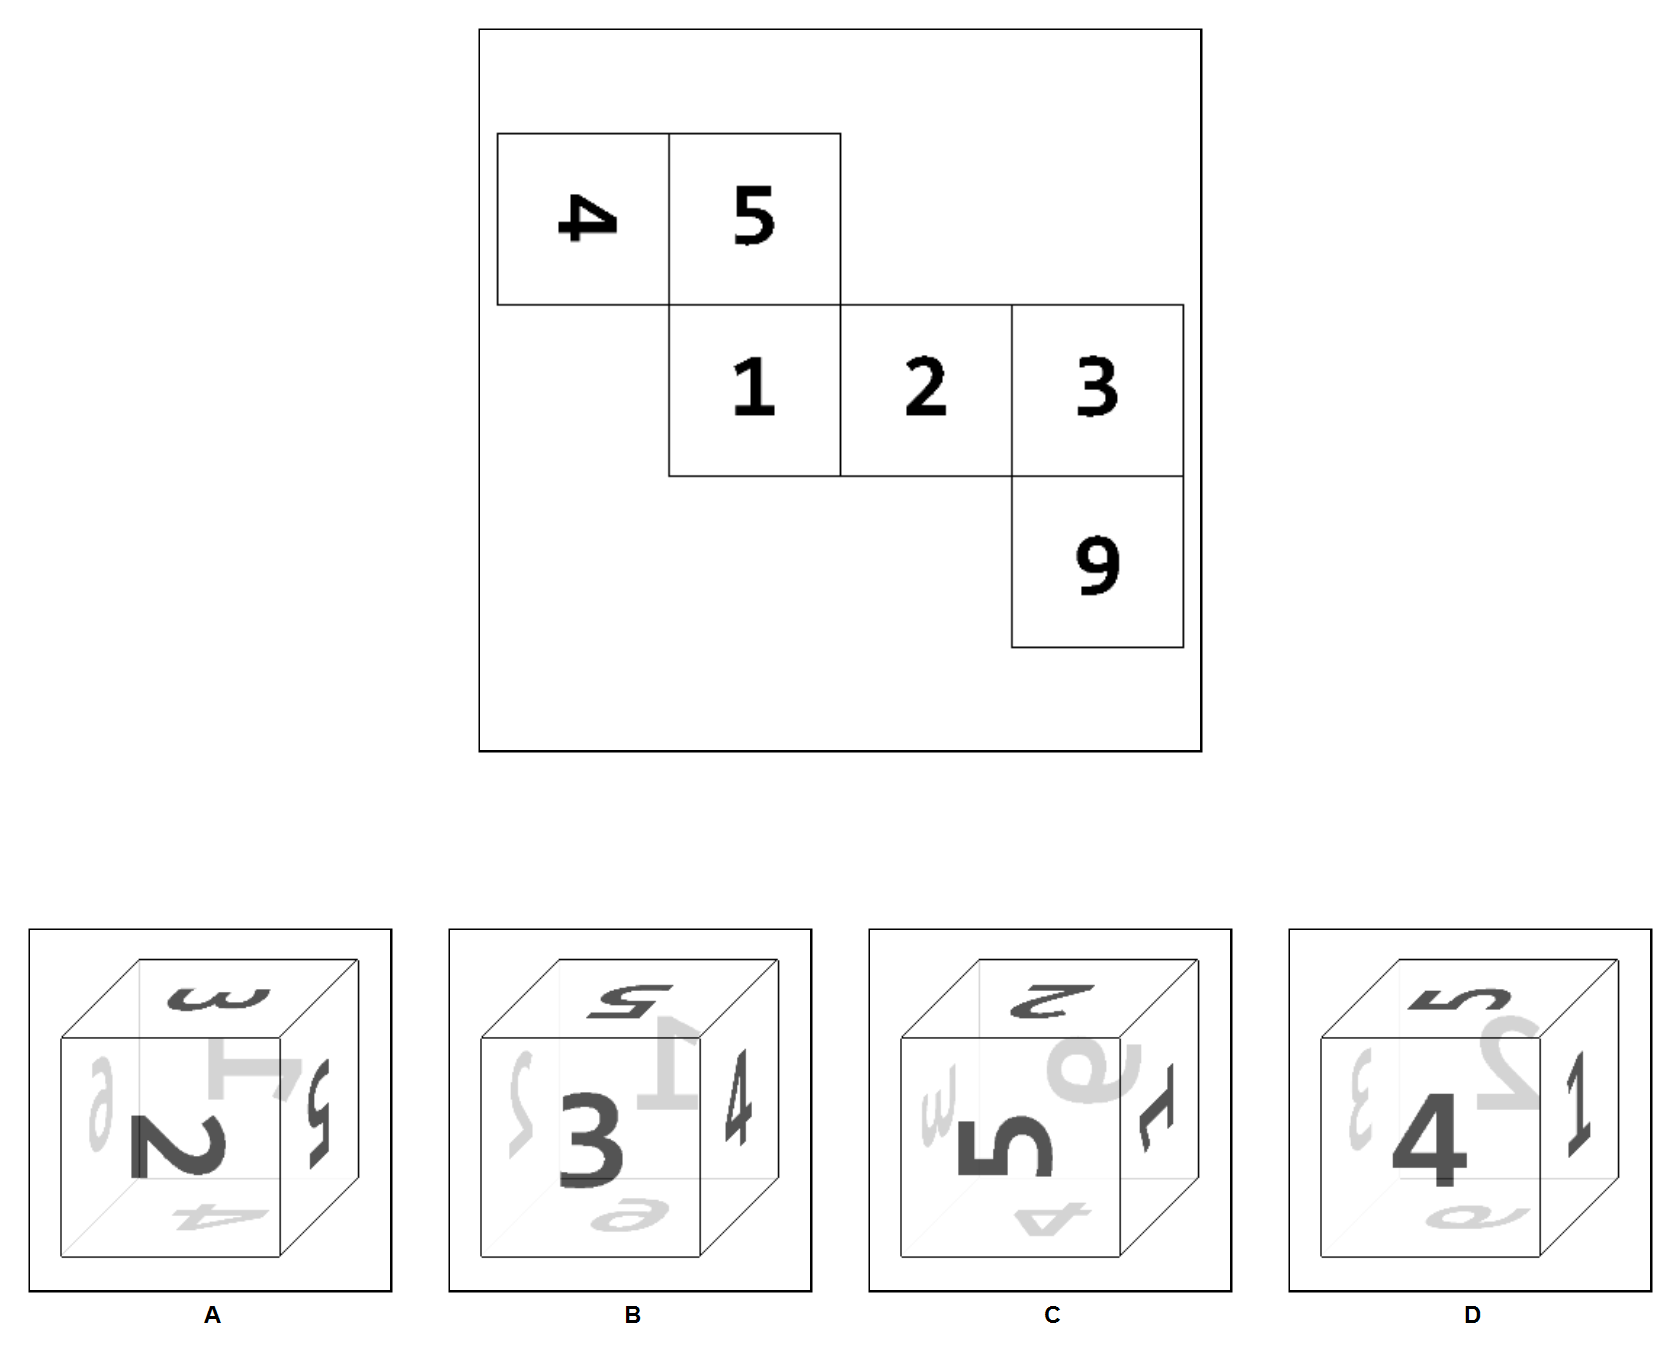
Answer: A